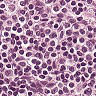
Metastatic tissue present: no